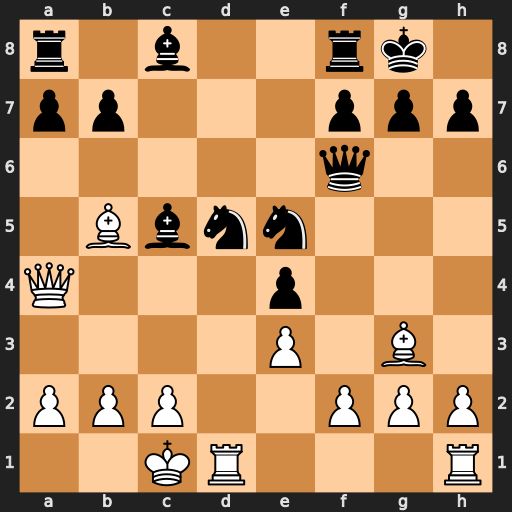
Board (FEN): r1b2rk1/pp3ppp/5q2/1Bbnn3/Q3p3/4P1B1/PPP2PPP/2KR3R
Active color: w
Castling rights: -
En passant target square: -
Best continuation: Rxd5 Bxe3+ fxe3